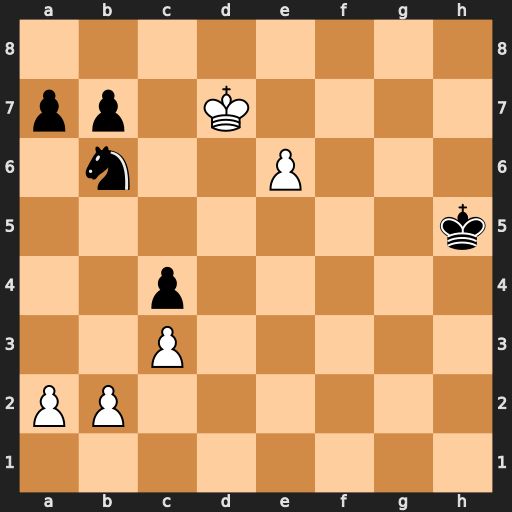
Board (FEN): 8/pp1K4/1n2P3/7k/2p5/2P5/PP6/8
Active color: w
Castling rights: -
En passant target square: -
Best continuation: Kd8 Nd5 e7 Nxe7 Kxe7